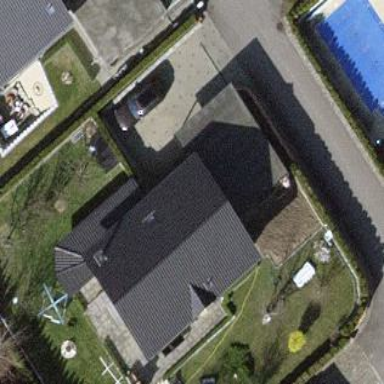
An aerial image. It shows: Garage.